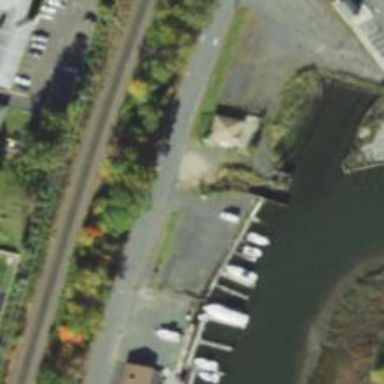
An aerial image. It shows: Slipway on leisure land.